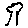
Label: tree